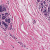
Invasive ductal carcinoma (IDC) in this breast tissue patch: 0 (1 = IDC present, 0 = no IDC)